Question: I wanted to rotate an imageview on center point with a duration(ex: 5 sec).
is it possible ? how ?
like this picture :

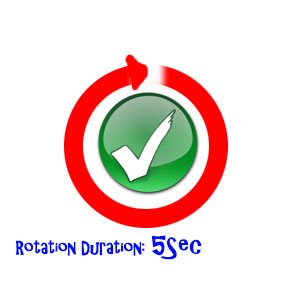
Answer: '''
public class RotateImageView extends ImageView {
private Animation mRotation;
public bool isAnimating = false;
public RotateImageView(Context context) {
super(context);
Init(null);
}
public RotateImageView(Context context, AttributeSet attrs) {
super(context, attrs);
Init(attrs);
}
@TargetApi(Build.VERSION_CODES.HONEYCOMB)
public RotateImageView(Context context, AttributeSet attrs, int defStyle) {
super(context, attrs, defStyle);
Init(attrs);
}
private void Init(AttributeSet attrs) {
startAnimation();
}
public void startAnimation() {
if (mRotation == null) {
mRotation = AnimationUtils.loadAnimation(getContext(), R.anim.rotate);
mRotation.setRepeatCount(Animation.INFINITE);
}
this.startAnimation(mRotation);
isAnimating = true;
}
public void stopAnimation() {
if (mRotation != null)
clearAnimation();
isAnimating = false;
}
@Override
public void setVisibility(int visibility) {
if (visibility == GONE || visibility == INVISIBLE) {
clearAnimation();
} else if (visibility == VISIBLE) {
startAnimation(mRotation);
}
super.setVisibility(visibility);
}
'''
}
rotate.xml
'''
<?xml version="1.0" encoding="utf-8"?>
<rotate xmlns:android="http://schemas.android.com/apk/res/android"
android:duration="5000"
android:fromDegrees="0"
android:interpolator="@android:anim/linear_interpolator"
android:pivotX="50%"
android:pivotY="50%"
android:startOffset="0"
android:toDegrees="360" />
'''
'''
RotateImageView image = new RotateImageView(Context);
image.addOnClickListener(new View.OnClickListener(){
if(image.isAnimating)
image.stopAnimating();
else
image.startAnimating();
}
'''